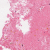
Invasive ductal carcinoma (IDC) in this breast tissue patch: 0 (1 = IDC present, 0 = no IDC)